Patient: sex F, age 63
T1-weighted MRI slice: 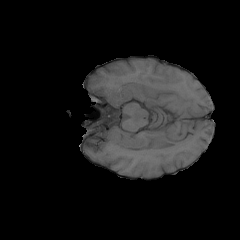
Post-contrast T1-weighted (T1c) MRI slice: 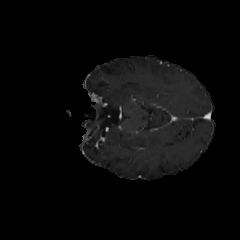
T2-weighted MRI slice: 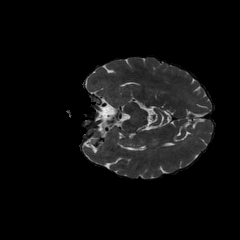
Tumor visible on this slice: no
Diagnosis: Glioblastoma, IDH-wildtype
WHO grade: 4